Interaction volume radius: 5 \u00c5
Interaction volume height: 10 \u00c5
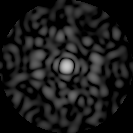
Disorder parameter: 0.874